【题型】选择题　【知识点】立体几何　【难度】easy
如图，圆柱高8cm，底面半径2cm，一只蚂蚁从点A爬到点B处吃食，要爬行的最短路程为（ ）（$\pi$取3）
\vspace{0.2cm}

\noindent A．10cm \qquad B．14cm \qquad C．20cm \qquad D．无法确定

\vspace{0.2cm}
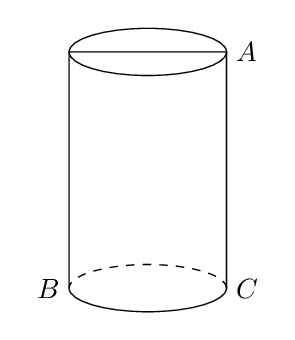
【解答】

\noindent \textbf{【答案】} A

\vspace{0.2cm}
\noindent \textbf{【分析】} 利用侧面展开图，结合勾股定理即可求解最短路径长.

\vspace{0.2cm}
\noindent \textbf{【详解】}
通过圆柱侧面展开图，可知最短路径为侧面展开图中的直角三角形$\triangle ABC$的斜边，
即$AB=\sqrt{(2\pi)^2+64^2} \approx \sqrt{36+64}=10\ (\mathrm{cm})$
故选：A.

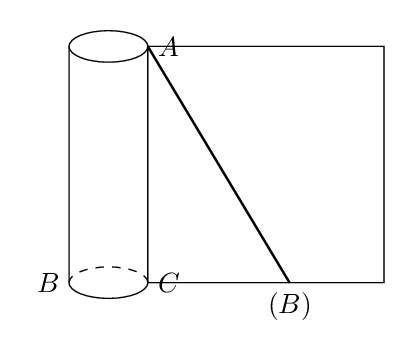